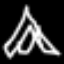
Label: The Eiffel Tower